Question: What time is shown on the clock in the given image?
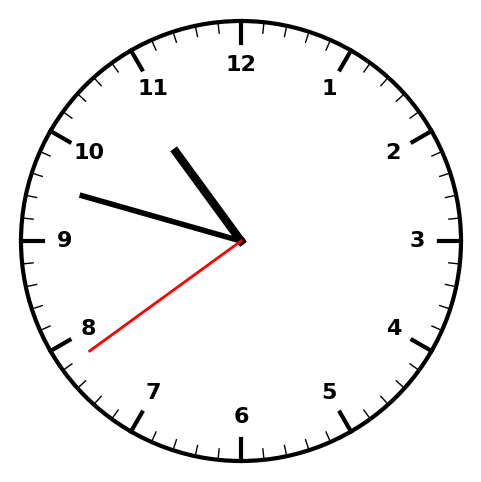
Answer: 10:47:39